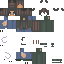
A male human skin with medium skin, wearing brown long hair dressed in a blue hoodie and blue pants, featuring a closed mouth.